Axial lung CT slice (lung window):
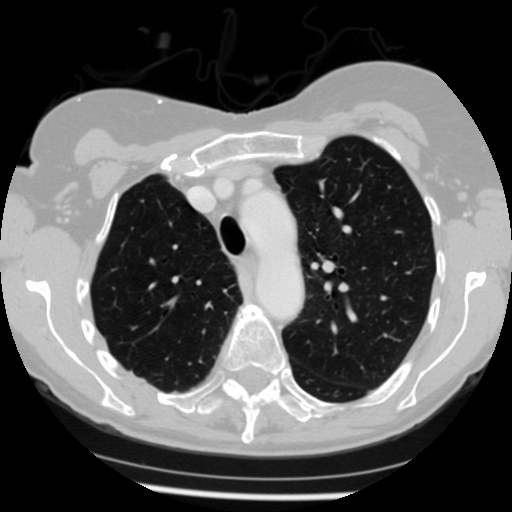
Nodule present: no